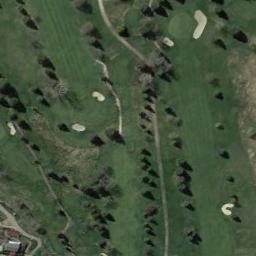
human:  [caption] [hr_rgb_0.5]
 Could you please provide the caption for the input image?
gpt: The golf course has some fairways, Roads, Barrier trees and sandpits and a house is also in the golf course .

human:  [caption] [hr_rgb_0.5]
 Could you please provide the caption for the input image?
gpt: There are a few bunkers and a few paths on a large green lawn on the golf course with many trees and several buildings .

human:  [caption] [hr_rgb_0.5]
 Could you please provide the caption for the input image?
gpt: There are more than a dozen bunkers and winding paths in this area .

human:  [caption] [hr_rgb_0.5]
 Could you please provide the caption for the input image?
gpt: There are some bunkers and trees on the golf course .

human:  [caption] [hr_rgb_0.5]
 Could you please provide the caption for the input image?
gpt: Many trees are near the golf course .